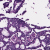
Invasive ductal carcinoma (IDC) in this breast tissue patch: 1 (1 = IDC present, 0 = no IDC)